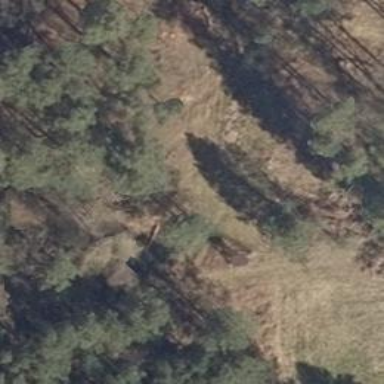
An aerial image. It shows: Hunting stand.